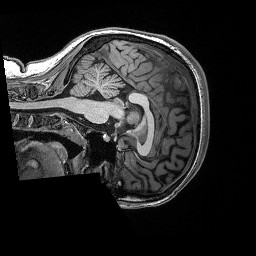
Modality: T1w
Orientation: sagittal
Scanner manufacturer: siemens
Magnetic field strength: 3 T
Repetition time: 2.53 s
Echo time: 0.0033 s